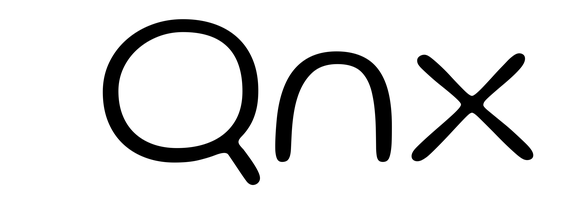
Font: Gluten_ExtraLight